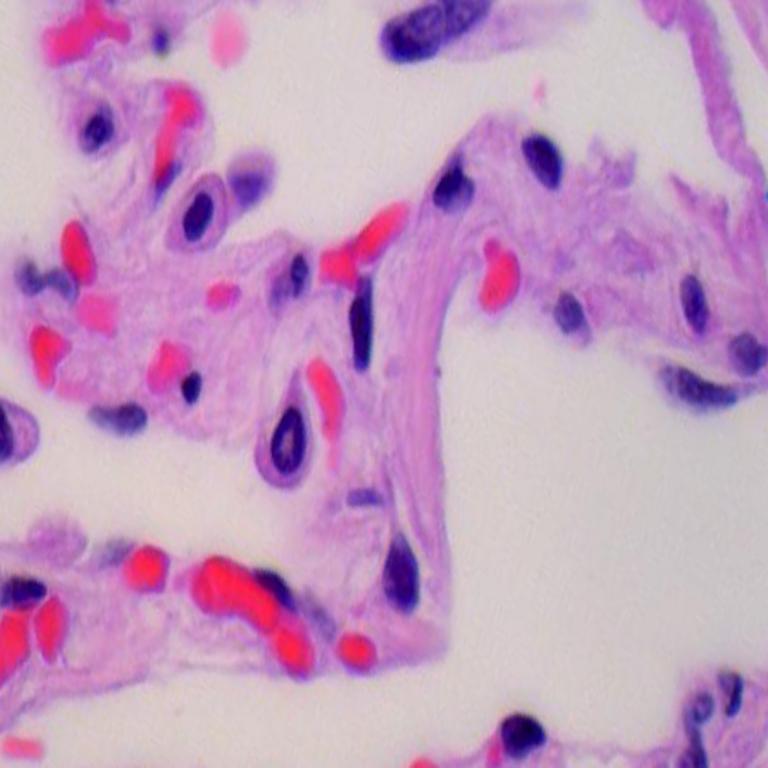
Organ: lung
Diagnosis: benign